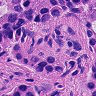
Metastatic tissue present: yes